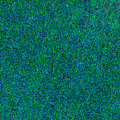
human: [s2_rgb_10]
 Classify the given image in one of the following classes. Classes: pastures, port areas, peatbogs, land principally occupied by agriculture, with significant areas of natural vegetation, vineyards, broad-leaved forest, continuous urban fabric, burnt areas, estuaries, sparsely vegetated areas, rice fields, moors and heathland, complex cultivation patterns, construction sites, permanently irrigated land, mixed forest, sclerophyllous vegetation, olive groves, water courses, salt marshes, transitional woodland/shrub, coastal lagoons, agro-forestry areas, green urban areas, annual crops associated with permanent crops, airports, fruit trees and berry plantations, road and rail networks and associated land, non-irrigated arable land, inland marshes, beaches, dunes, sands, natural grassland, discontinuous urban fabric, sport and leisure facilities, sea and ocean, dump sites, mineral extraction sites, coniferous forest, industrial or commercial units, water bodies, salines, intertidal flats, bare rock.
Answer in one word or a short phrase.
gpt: sea and ocean